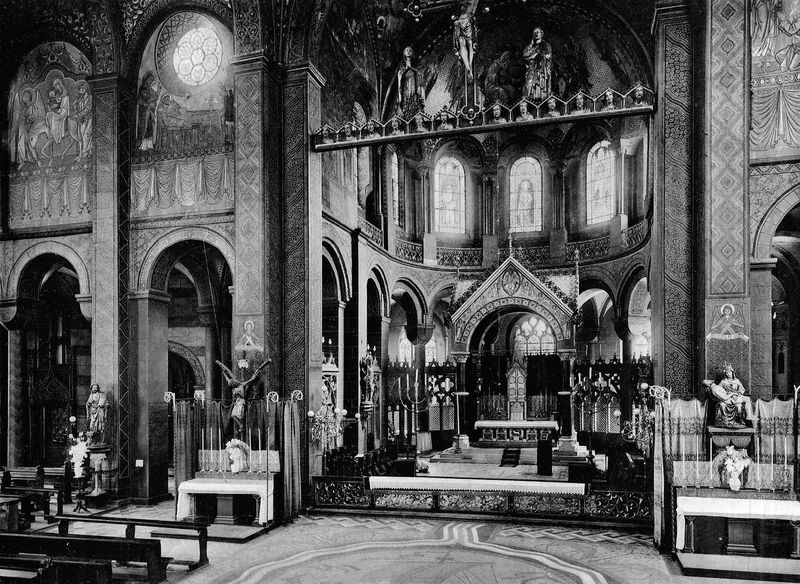
Titel: St. Maria im Kapitol in Köln
Standort: Köln, St. Maria im Kapitol (EU - D - NRW)
Schlagwörter: fenster, glas, licht, säule, säulen, ornament, architektur, innenraum, kirche, innen, rund, skulptur, bogen, bank, pilaster, figuren, rundbogen, kuppel, stille, kerze, kerzen, foto, fotografie, photographie, umgang, kreuz, rundfenster, schwarzweiss, gebet, altar, bänke, hochaltar, kathedrale, photo, kirchenbank, lettner, kirchenbänke, rosette, christus, jesus, kreuzigung, altarraum, apsis, romanik, chor, kapelle, kruzifix, historismus, maria, foro, fesnter, neoromanik, passion, dark, religious, maßfenster, silent